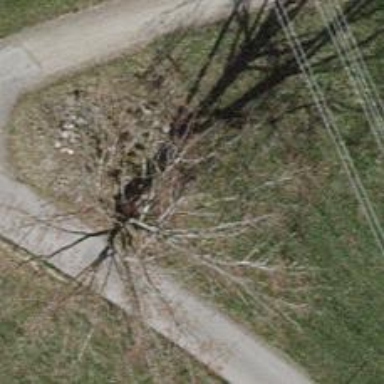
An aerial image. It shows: Urban tree adds touch of nature to the surroundings.